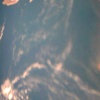
Label: water